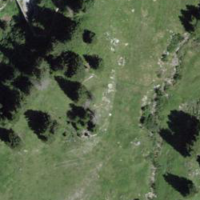
EUNIS habitat code: 26
Species observed at this site:
Dicranum scoparium